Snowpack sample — Loveland Pass, Silver Plume, Colorado, USA (2/11/26, 12:00 PM MST)
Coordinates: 39.663, -105.886
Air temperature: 35 °F
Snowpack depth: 82 cm
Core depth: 40 cm
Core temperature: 23 °F
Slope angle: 13°, slope face: 12°
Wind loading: high
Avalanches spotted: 1
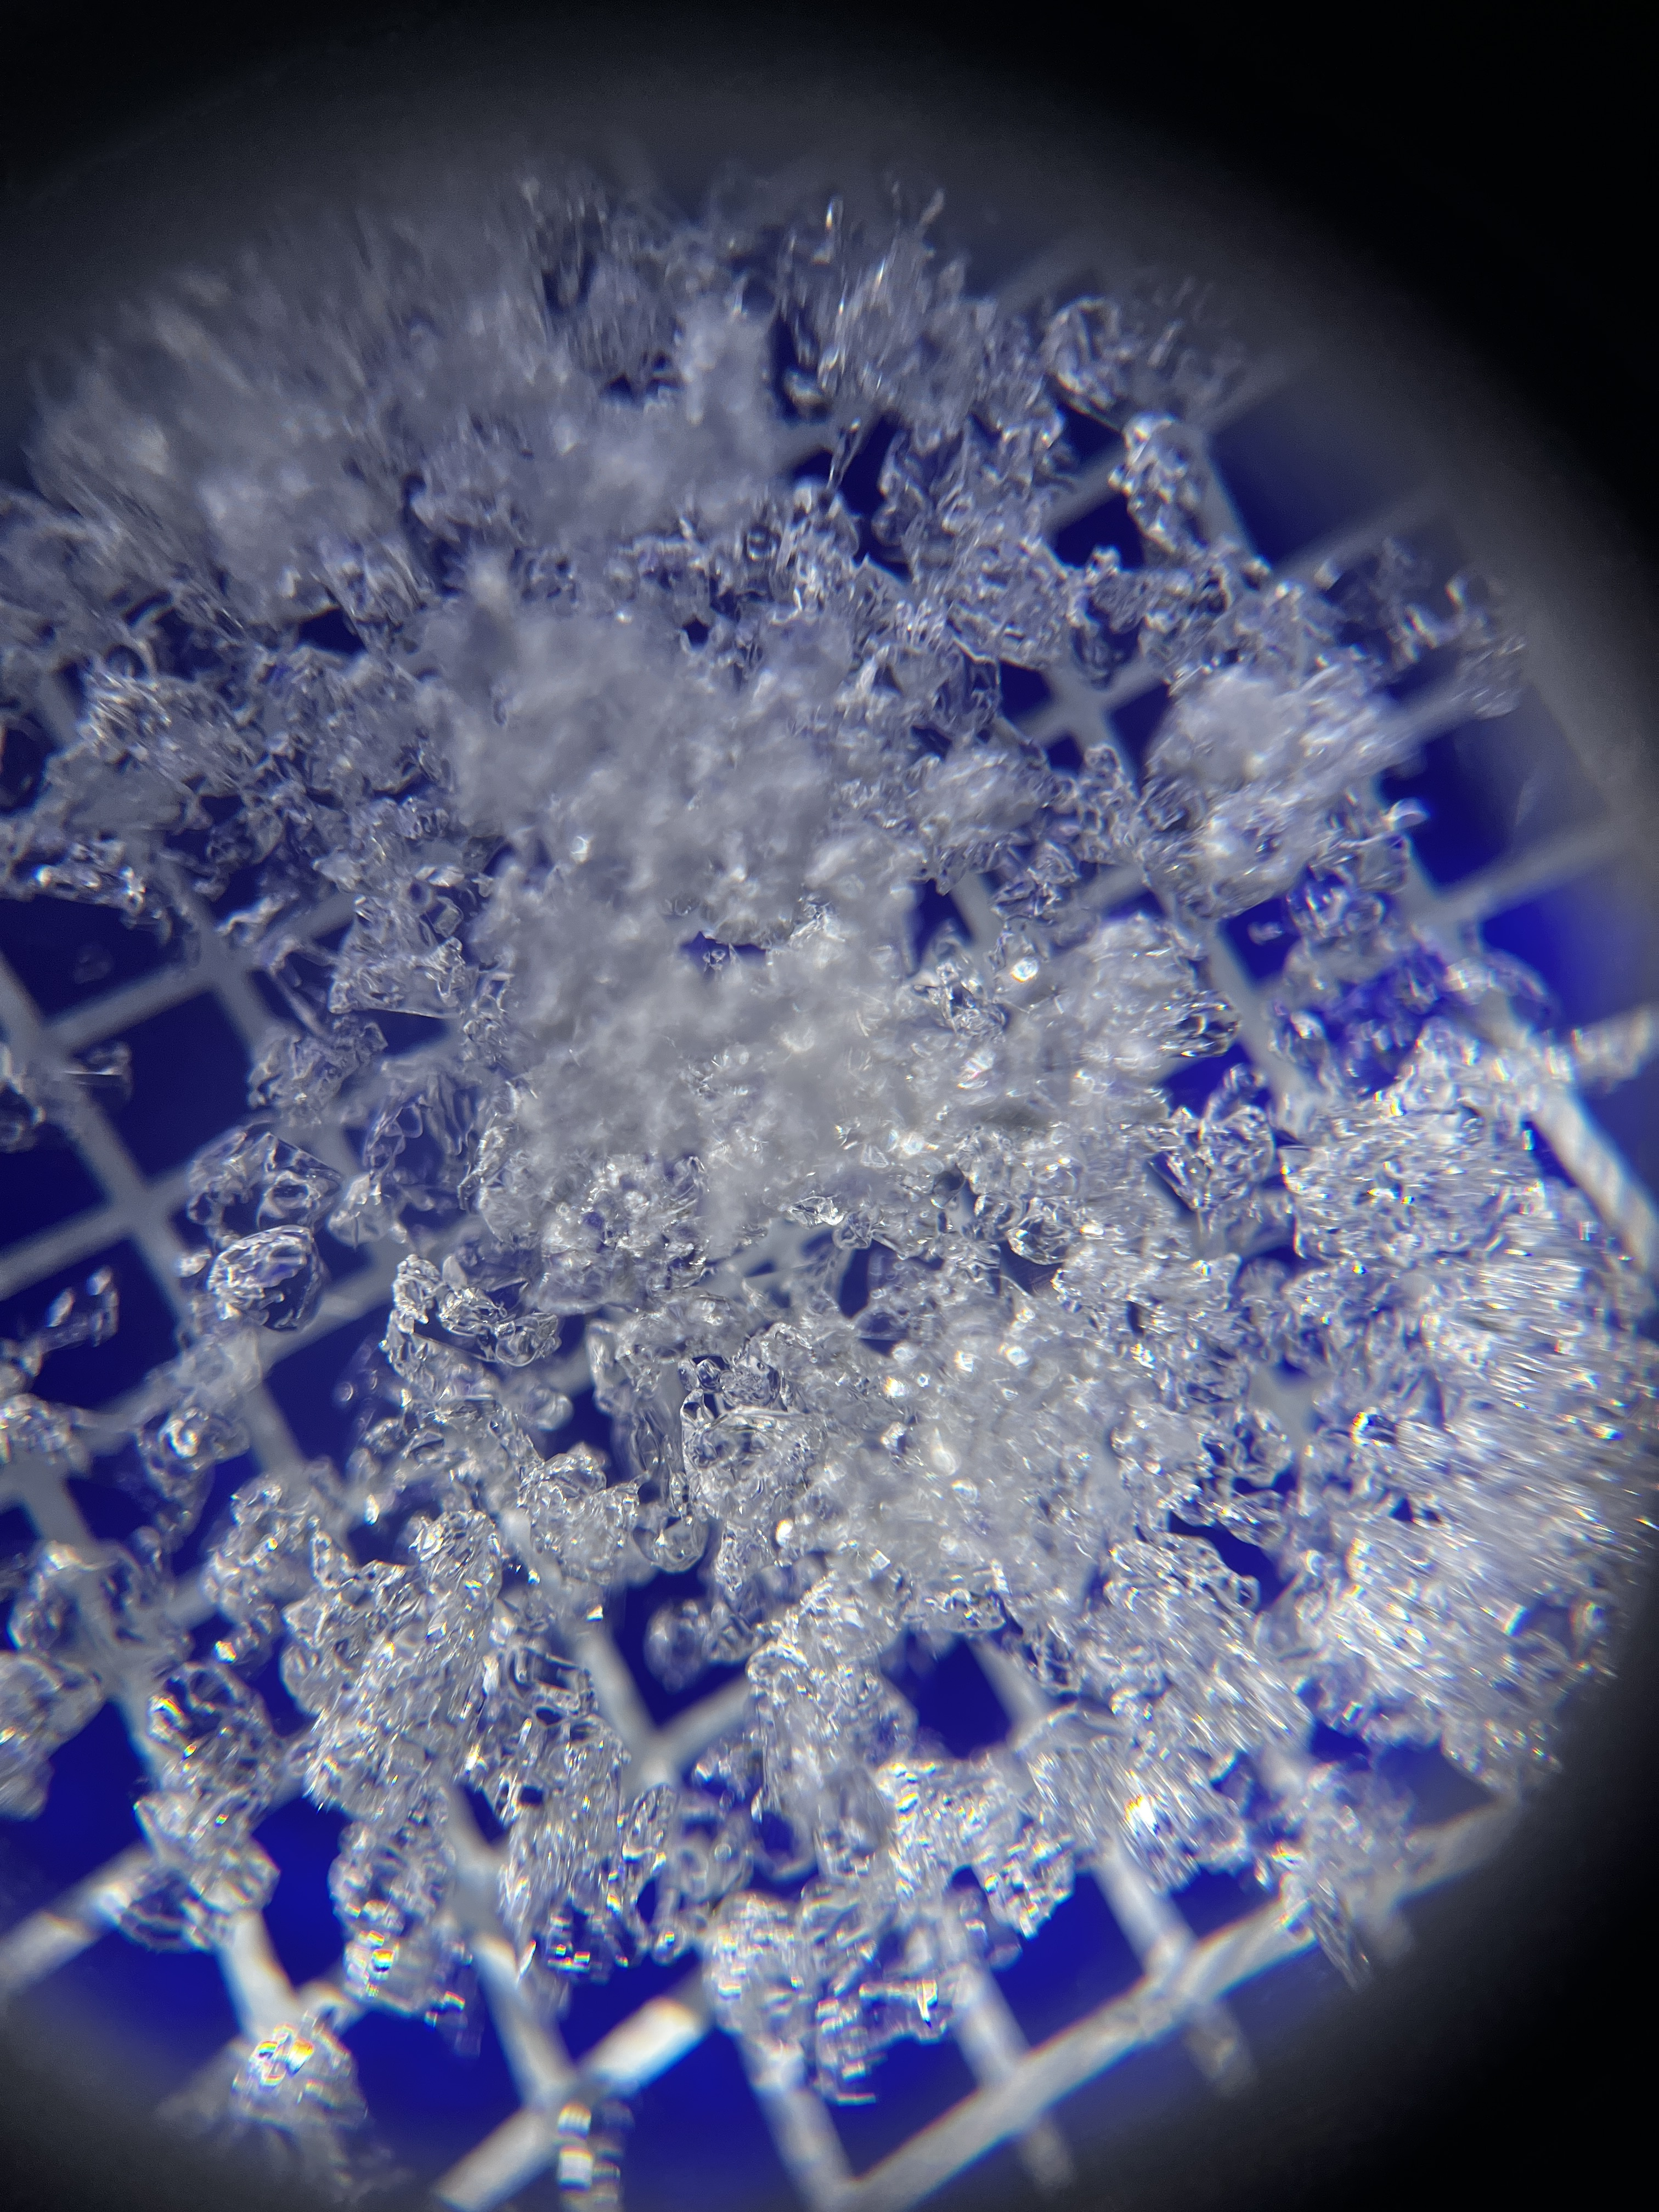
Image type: magnified_profile
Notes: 1 small avalanche spotted on the north side of the bowl, lots of wind loading